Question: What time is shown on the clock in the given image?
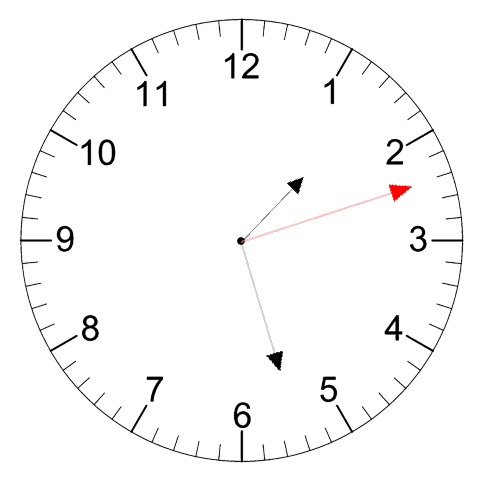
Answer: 01:27:12